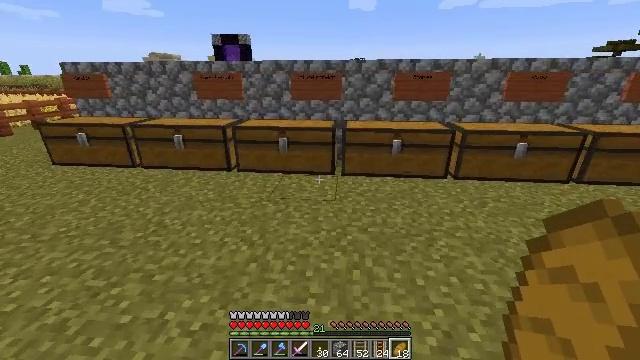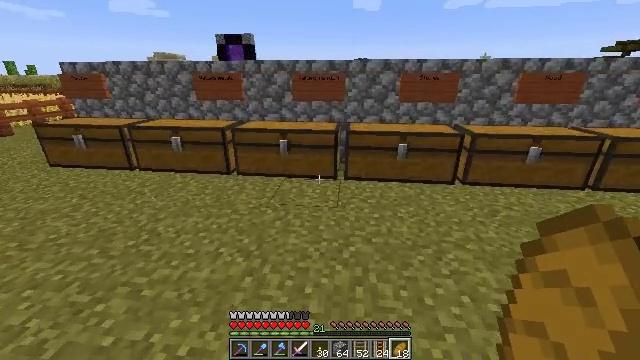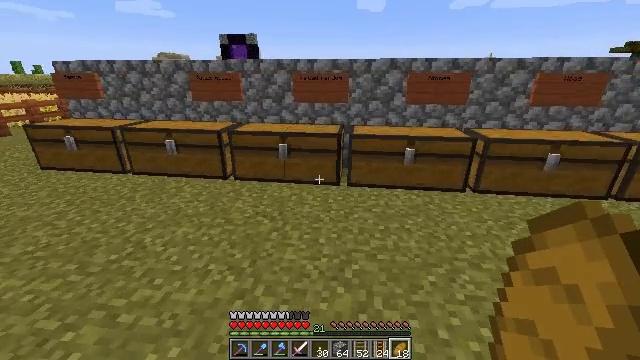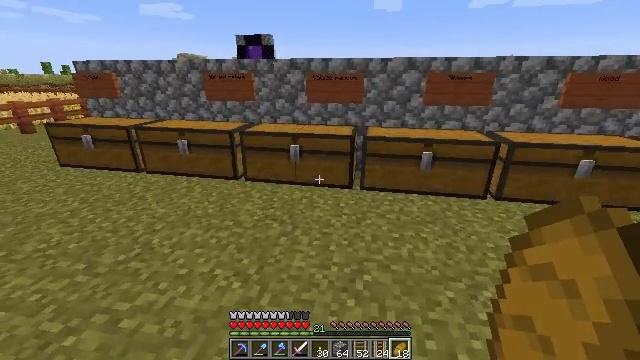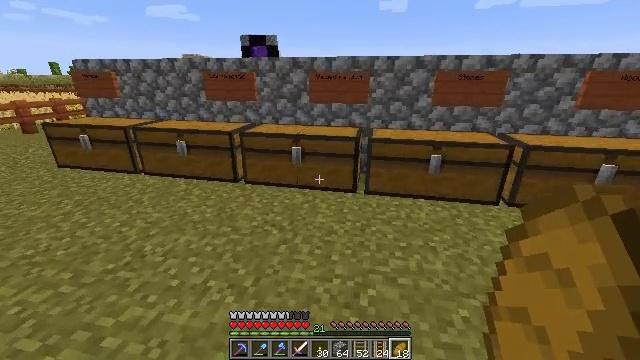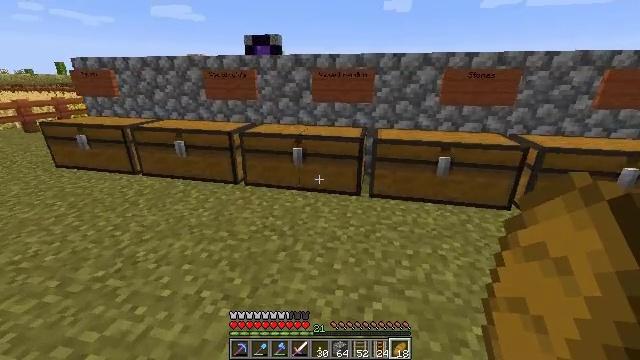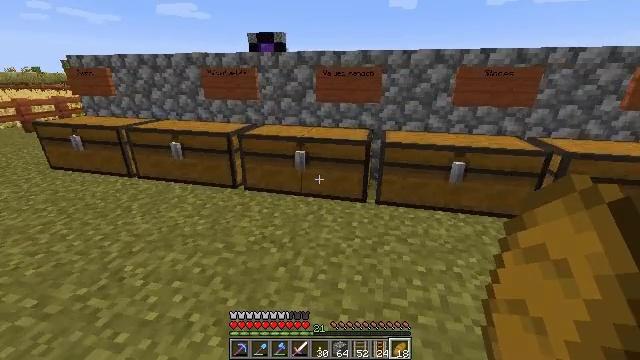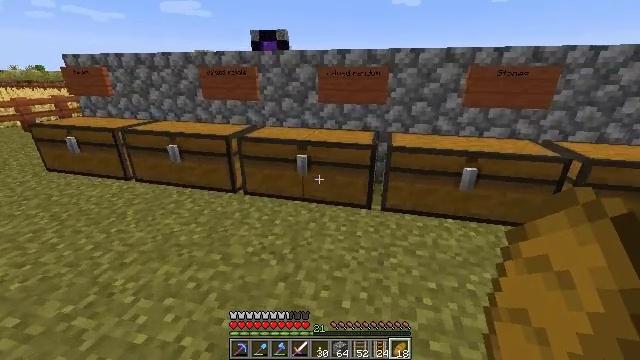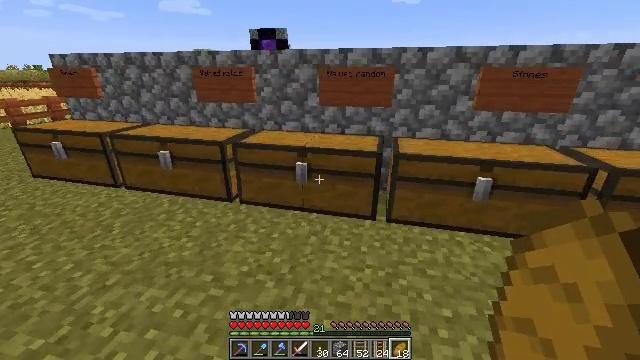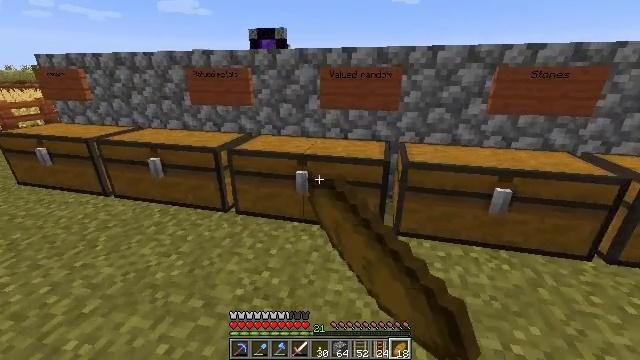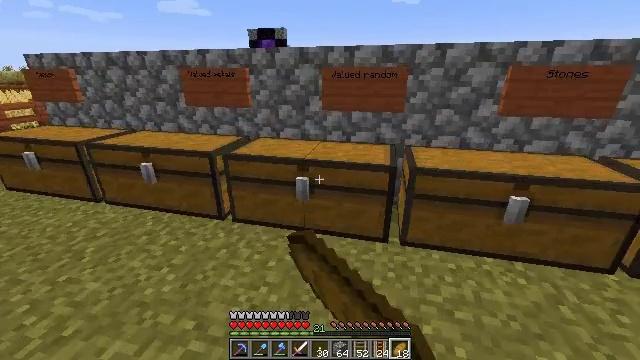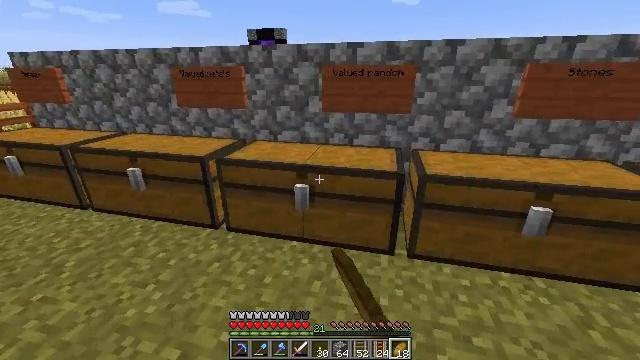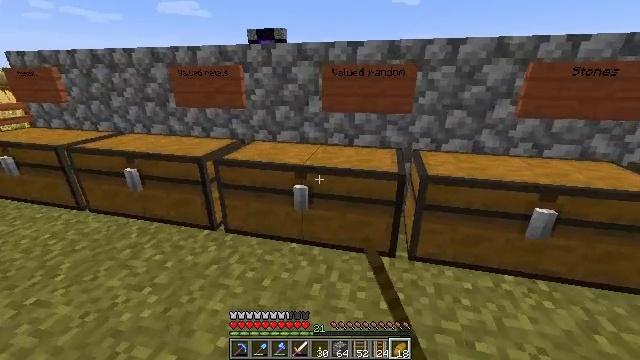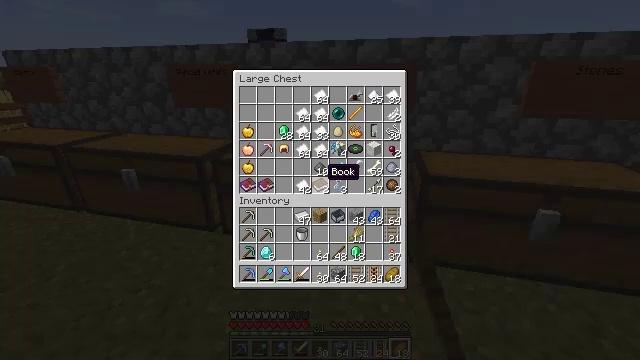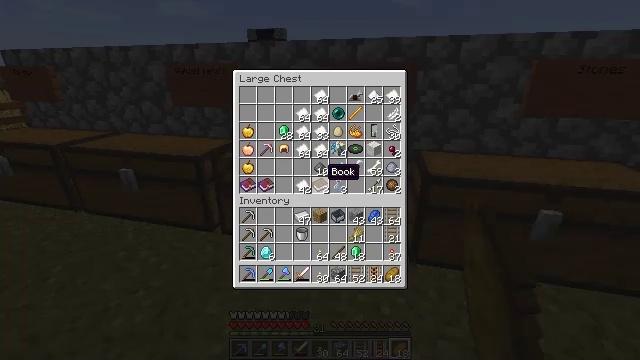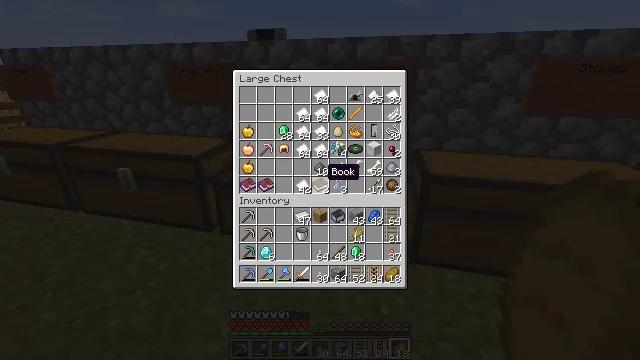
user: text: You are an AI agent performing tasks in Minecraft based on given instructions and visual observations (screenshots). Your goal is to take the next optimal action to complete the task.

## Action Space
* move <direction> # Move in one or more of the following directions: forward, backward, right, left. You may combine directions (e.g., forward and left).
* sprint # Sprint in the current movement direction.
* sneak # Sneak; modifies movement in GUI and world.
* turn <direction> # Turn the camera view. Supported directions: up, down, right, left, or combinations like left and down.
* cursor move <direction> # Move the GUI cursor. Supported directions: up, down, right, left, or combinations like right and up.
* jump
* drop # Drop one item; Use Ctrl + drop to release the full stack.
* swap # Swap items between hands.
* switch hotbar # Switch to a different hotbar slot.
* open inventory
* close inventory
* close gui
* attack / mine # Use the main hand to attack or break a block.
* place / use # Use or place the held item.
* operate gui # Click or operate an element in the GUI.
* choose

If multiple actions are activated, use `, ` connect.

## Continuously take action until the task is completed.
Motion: motion action
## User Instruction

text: Gather sugar cane for crafting.
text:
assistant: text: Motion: move forward
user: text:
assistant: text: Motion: move forward
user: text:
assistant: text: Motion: move forward, turn left
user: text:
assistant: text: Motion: move forward
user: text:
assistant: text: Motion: move forward
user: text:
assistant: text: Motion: move forward
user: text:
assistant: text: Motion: move forward
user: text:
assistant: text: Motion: move forward, use / place
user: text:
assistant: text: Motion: move forward, use / place
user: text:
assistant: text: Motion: move forward, use / place
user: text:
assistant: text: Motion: use / place
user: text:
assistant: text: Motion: no_op
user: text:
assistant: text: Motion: open gui
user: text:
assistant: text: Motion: no_op
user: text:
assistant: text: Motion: no_op
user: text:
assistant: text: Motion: no_op
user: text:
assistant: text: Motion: no_op
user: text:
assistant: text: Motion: no_op
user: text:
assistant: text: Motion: no_op
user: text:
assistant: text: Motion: no_op
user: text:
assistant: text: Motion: cursor move up
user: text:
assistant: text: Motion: cursor move up
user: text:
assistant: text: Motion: no_op
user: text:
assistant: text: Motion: no_op
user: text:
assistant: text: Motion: no_op
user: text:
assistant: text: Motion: no_op
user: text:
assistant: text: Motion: no_op
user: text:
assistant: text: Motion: no_op
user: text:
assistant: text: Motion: no_op
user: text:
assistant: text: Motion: cursor move down